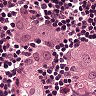
Metastatic tissue present: yes